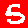
Digit: 5